Question: I'm trying to set up 'Jenkins' referencing a 'Git' repository. However I get this strange error

Any idea what is wrong. The repository works fine on my team mates computers.
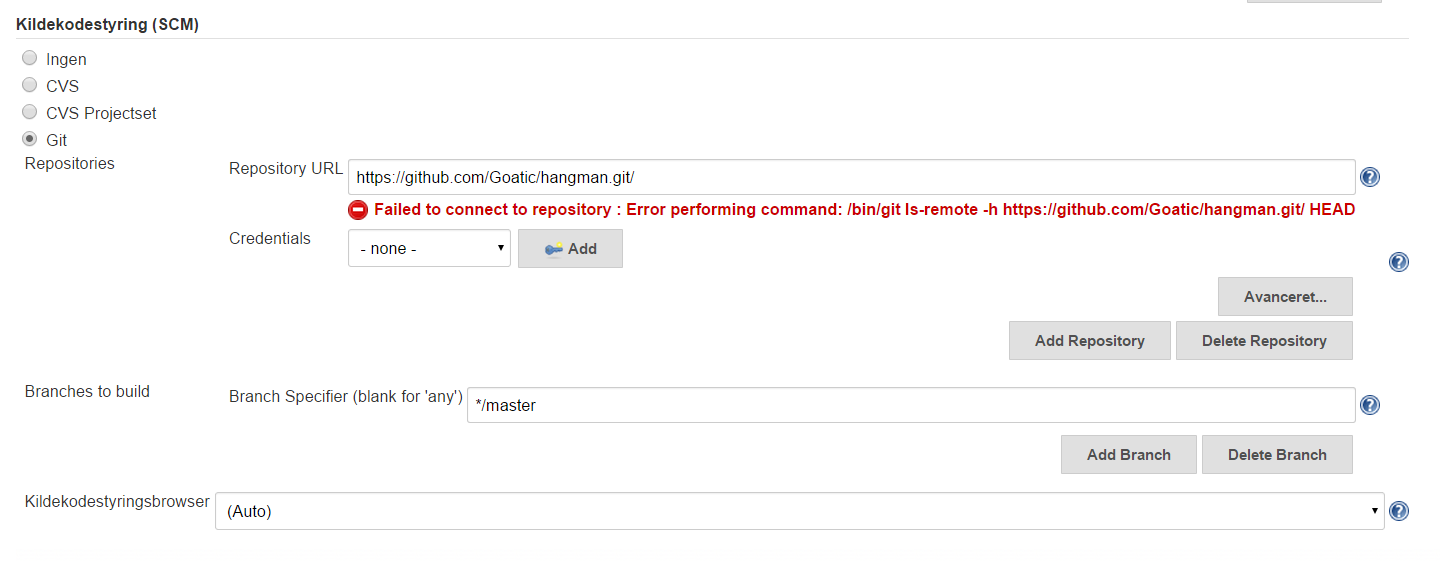
Answer: Even though your "mates" have access to the 'Goatic/hangman' git repository, Jenkins does not as it is running under a different user. You can add credentials from the Jenkins admin screen by doing ->

Have a look at <URL> for more information.